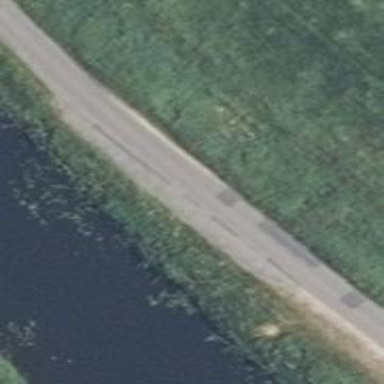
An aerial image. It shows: Unclassified road with asphalt surface.